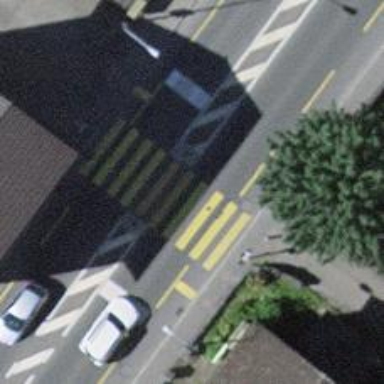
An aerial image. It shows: Crossing equipped with traffic signals. It is zebra crossing.